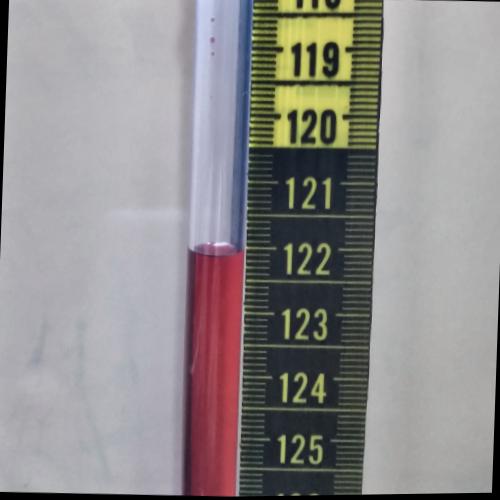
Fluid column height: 122.1 cm